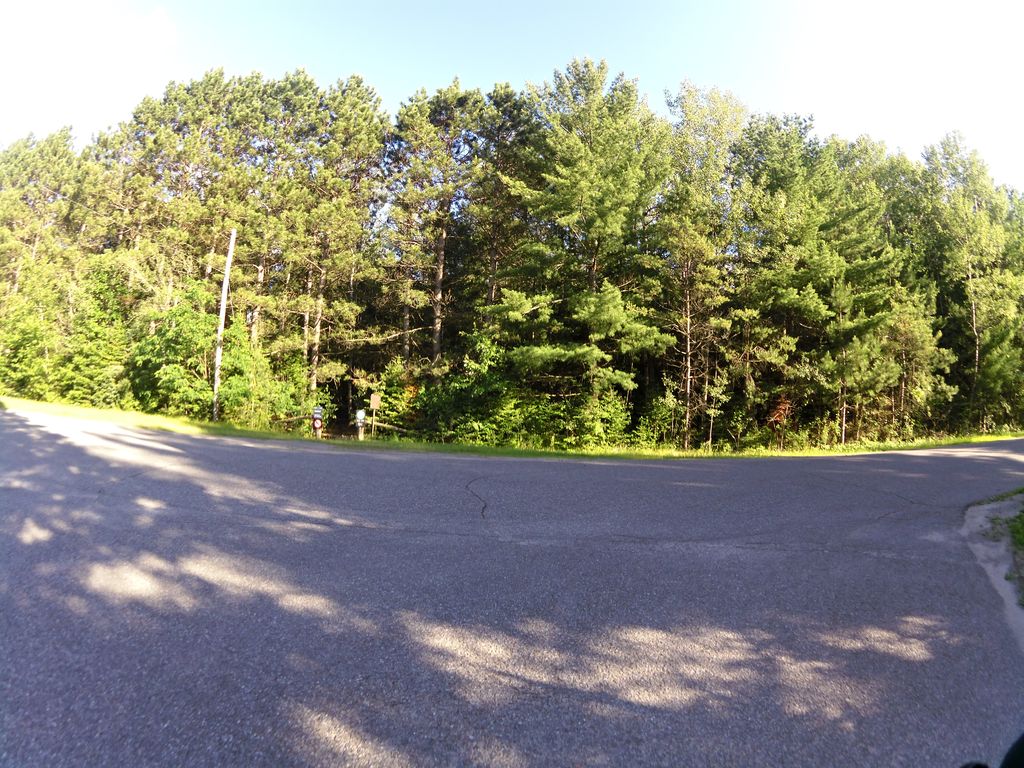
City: ottawa-gatineau